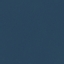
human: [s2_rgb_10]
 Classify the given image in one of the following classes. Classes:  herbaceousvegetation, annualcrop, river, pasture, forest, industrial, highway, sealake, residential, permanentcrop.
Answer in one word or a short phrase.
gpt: SeaLake